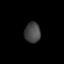
Tissue: lung
Cell type: Endothelial cells
Senescence score: 0.6294
Nuclear area (px): 315
Mean DAPI intensity: 69.429